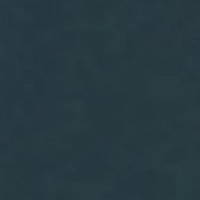
EUNIS habitat code: 14
Species observed at this site:
Geranium sanguineum